Field crop: maize
Growth stage: 2
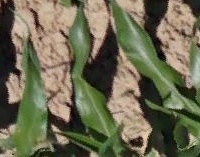
Species: maize